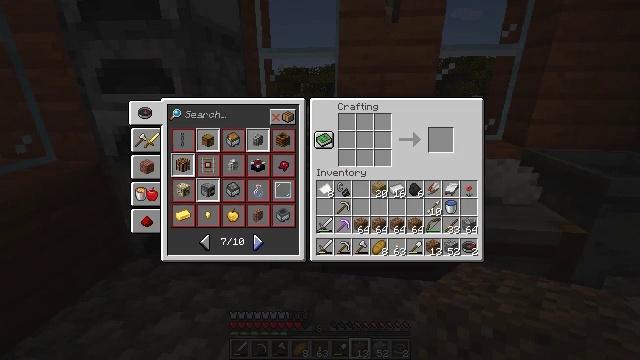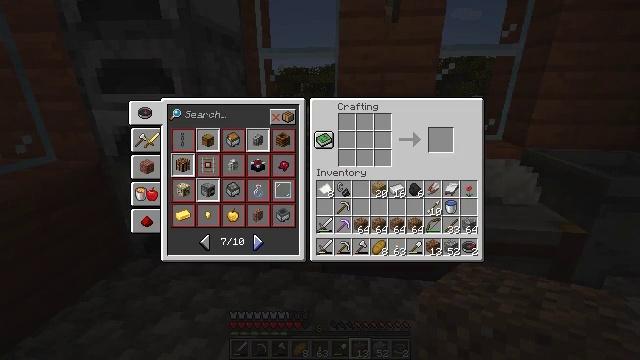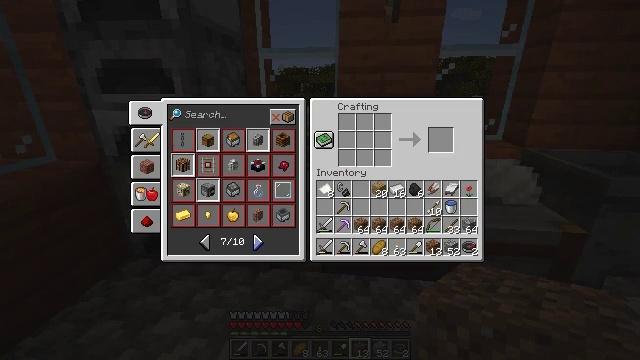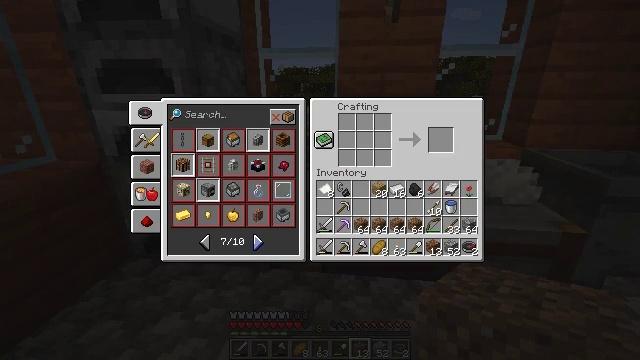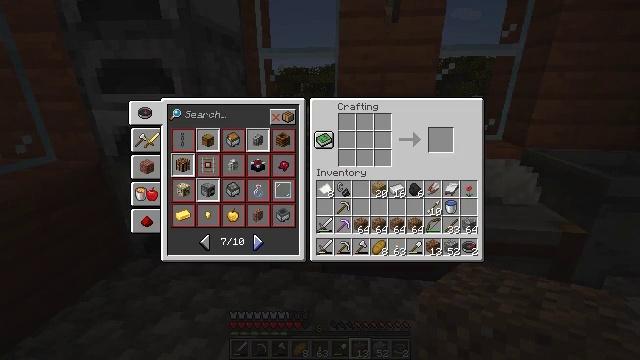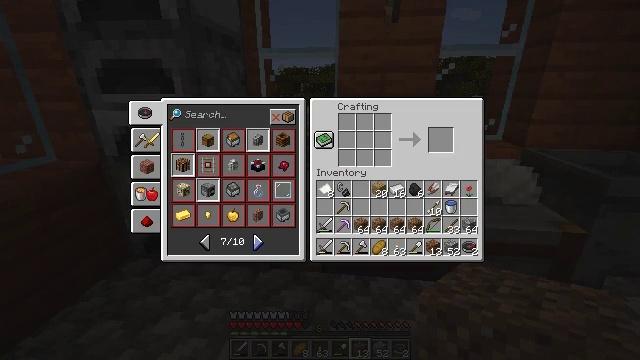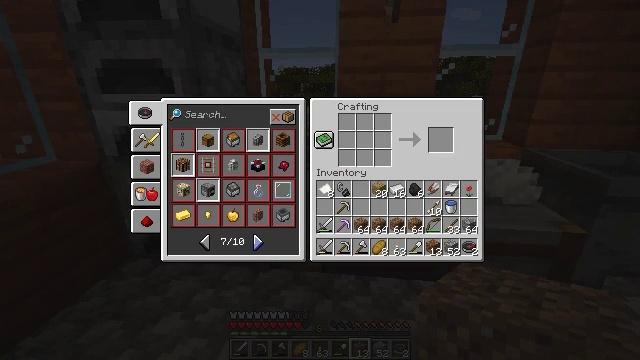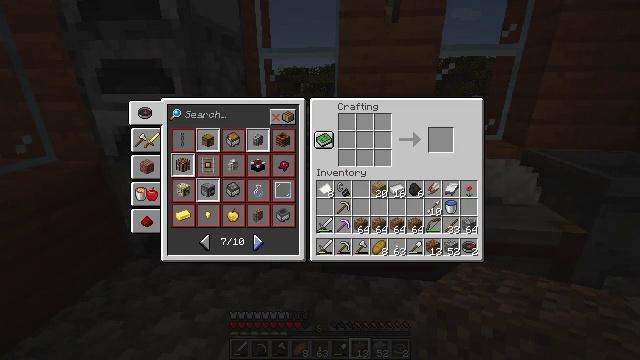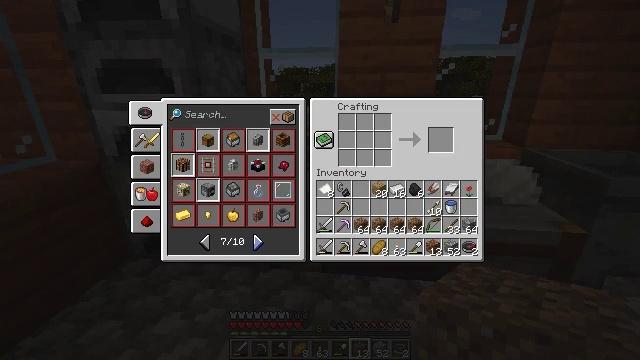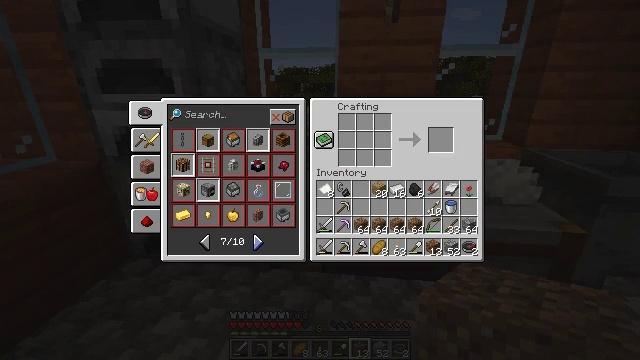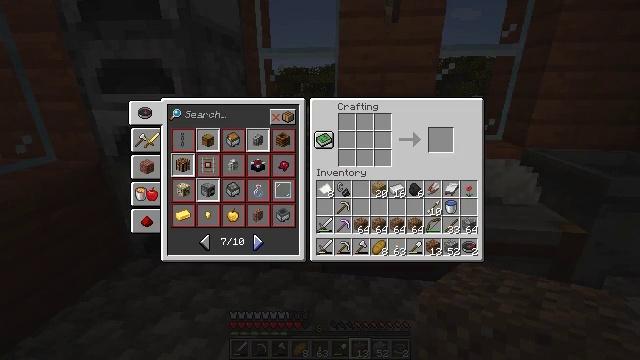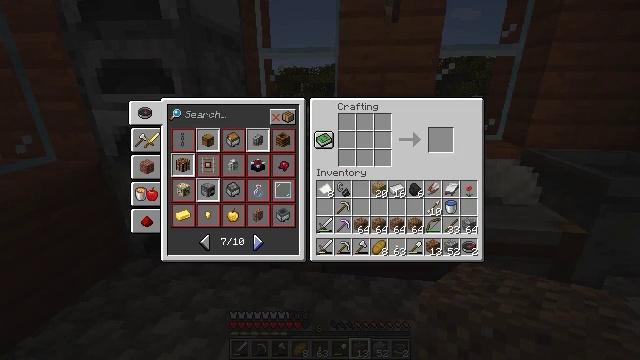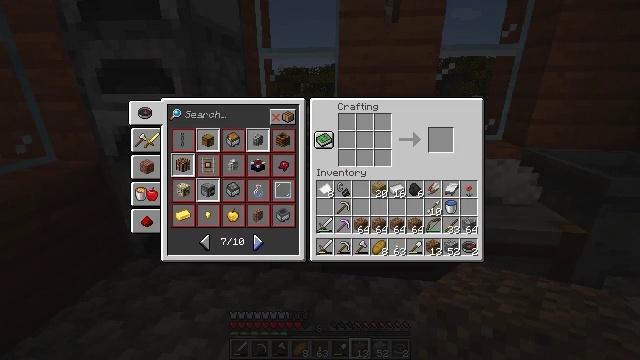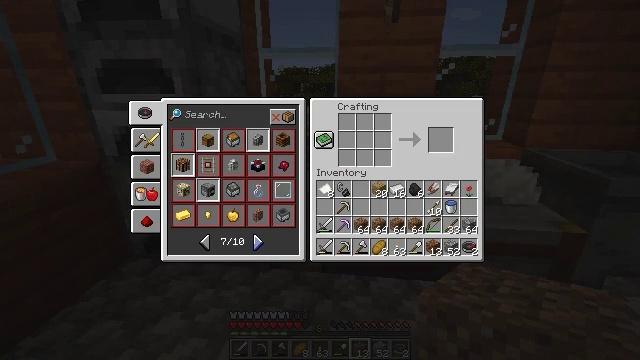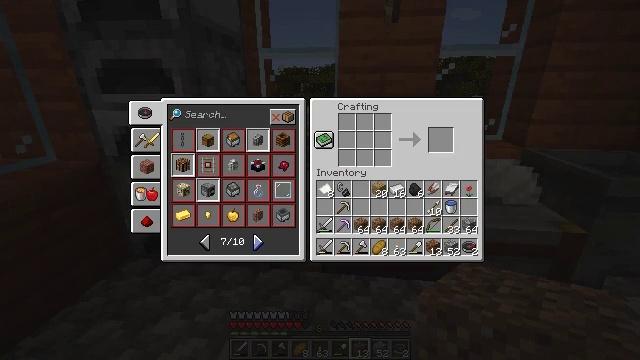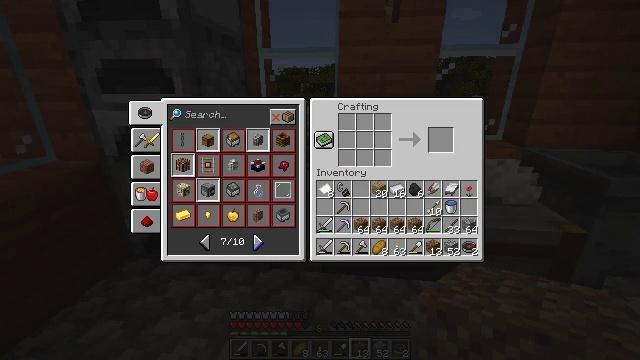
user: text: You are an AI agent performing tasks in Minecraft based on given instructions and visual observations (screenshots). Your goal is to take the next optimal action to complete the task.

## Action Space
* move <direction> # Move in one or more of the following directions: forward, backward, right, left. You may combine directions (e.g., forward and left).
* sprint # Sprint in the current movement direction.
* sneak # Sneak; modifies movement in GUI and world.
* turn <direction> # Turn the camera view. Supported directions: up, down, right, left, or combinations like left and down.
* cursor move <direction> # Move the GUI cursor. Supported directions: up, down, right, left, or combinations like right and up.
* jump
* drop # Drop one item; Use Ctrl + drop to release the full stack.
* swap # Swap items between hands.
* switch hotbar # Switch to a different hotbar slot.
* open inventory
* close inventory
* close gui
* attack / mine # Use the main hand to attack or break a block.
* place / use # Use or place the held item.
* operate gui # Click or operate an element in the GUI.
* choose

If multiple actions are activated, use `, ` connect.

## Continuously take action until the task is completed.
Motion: motion action
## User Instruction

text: Combine paper and a compass on a crafting table to craft a map.
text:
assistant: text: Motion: no_op
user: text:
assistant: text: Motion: no_op
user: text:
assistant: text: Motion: no_op
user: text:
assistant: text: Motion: no_op
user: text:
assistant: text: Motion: no_op
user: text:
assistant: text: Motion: no_op
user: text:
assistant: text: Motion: no_op
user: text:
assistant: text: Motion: no_op
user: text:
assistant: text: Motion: no_op
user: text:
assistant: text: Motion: no_op
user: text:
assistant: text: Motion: no_op
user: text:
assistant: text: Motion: no_op
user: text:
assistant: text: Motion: no_op
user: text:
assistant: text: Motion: no_op
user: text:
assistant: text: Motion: no_op
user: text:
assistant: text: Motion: no_op
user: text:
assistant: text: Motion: no_op
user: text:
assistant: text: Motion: no_op
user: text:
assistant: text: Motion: no_op
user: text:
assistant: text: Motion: no_op
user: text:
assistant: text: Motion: no_op
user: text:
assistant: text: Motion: no_op
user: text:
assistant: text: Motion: no_op
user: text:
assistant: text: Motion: attack / mine
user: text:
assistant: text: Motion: attack / mine
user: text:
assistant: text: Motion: attack / mine
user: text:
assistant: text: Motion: no_op
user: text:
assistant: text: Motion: no_op
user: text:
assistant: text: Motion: no_op
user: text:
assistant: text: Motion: no_op